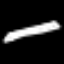
Label: pencil